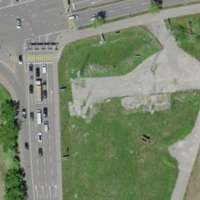
EUNIS habitat code: 25
Species observed at this site:
Milvus migrans